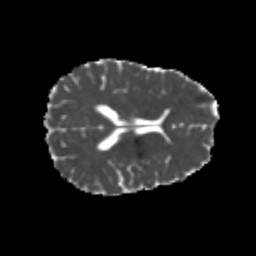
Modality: MD
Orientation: axial
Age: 23
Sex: female
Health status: healthy
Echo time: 0.074 s